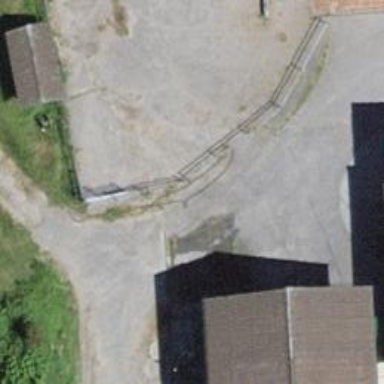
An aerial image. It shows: Gate.